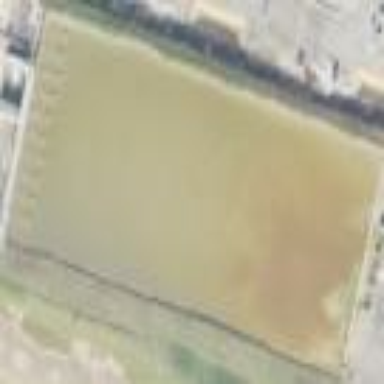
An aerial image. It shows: Reservoir.